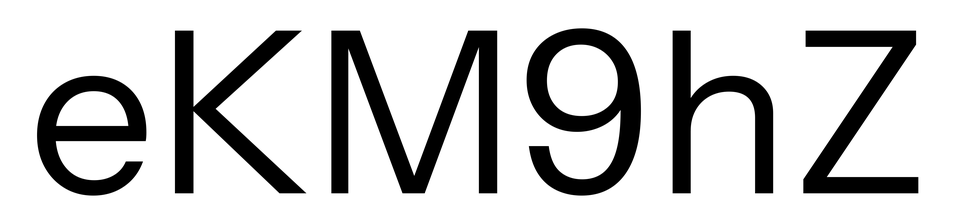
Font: InstrumentSans_Regular